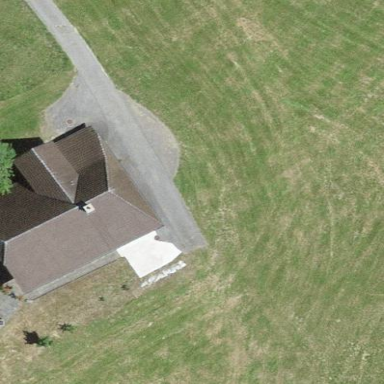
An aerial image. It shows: Farm building.